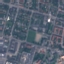
Label: Residential